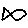
Label: fish